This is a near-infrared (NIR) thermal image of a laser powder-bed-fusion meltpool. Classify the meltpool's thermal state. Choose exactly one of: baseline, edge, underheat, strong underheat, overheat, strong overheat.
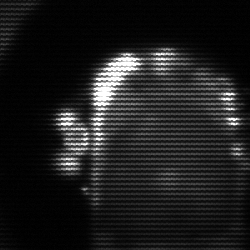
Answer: baseline